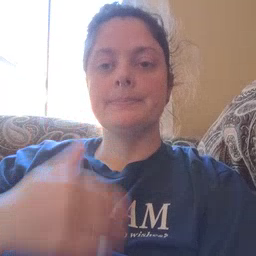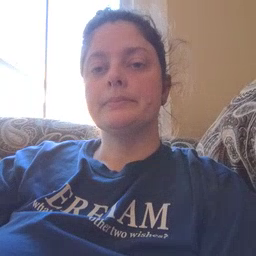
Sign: head